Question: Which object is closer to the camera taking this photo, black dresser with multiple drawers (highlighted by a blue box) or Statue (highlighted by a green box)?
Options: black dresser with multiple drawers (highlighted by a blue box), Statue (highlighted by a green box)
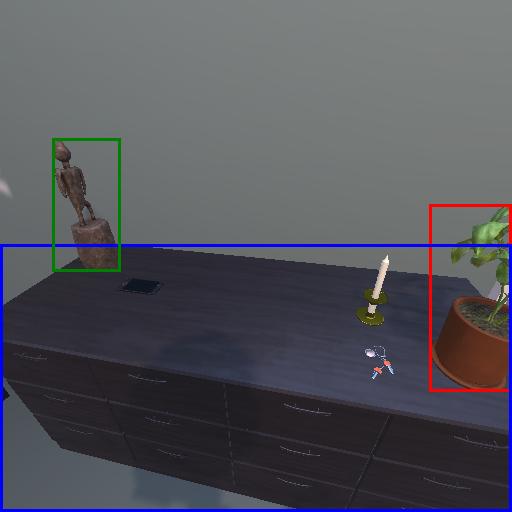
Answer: black dresser with multiple drawers (highlighted by a blue box)